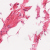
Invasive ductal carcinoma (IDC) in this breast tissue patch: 0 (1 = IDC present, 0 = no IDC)